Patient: sex M, age 67
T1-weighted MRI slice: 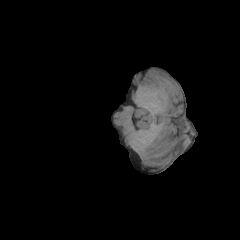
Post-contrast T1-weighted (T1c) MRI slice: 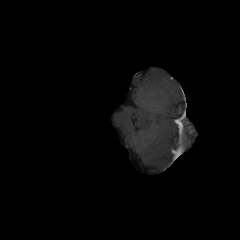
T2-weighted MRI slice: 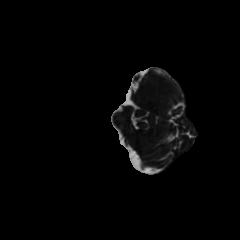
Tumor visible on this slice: no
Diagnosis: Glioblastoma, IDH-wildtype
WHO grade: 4